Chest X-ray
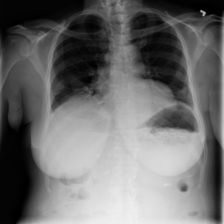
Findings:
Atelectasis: negative
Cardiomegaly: negative
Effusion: negative
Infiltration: negative
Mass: negative
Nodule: negative
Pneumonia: negative
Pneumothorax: negative
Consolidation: negative
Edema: negative
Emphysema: negative
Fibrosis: negative
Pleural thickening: negative
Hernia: negative